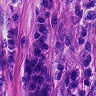
Metastatic tissue present: no